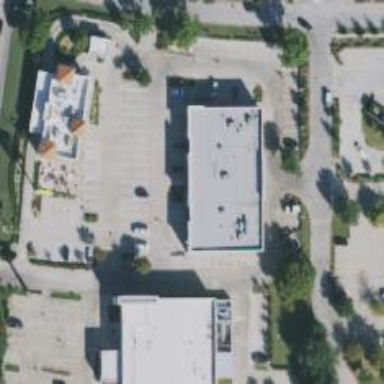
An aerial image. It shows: Retail area.